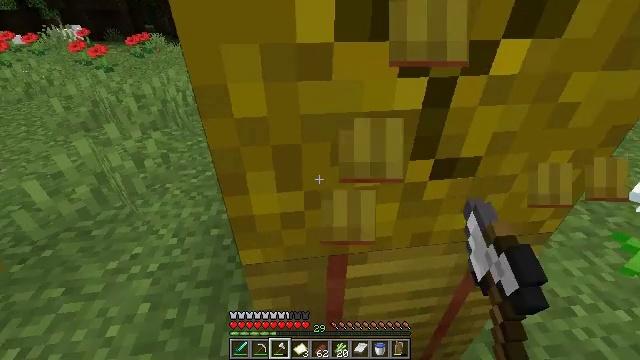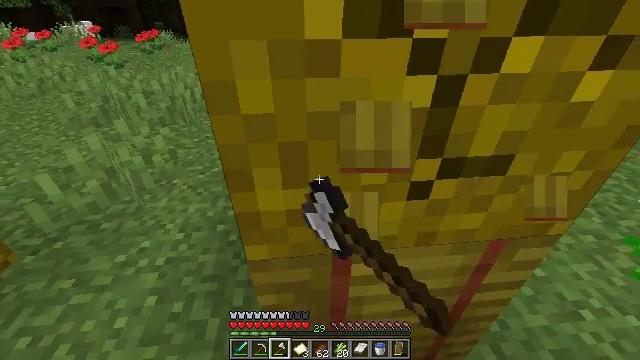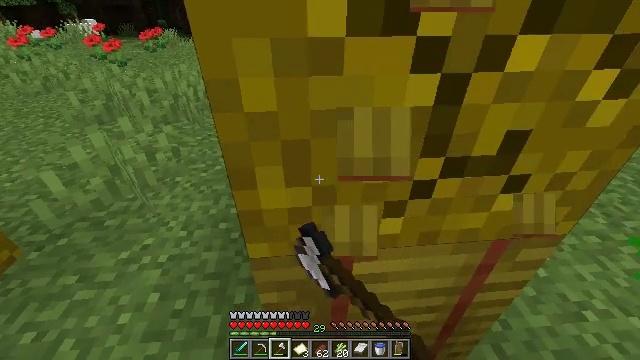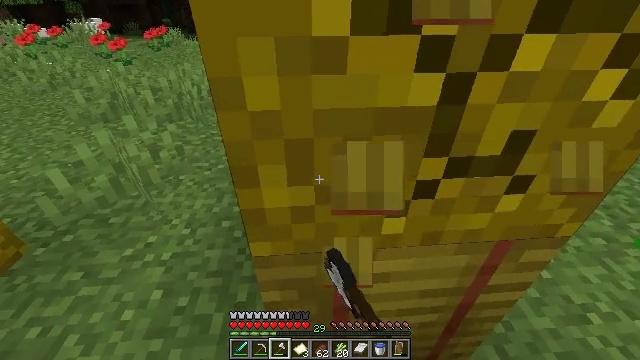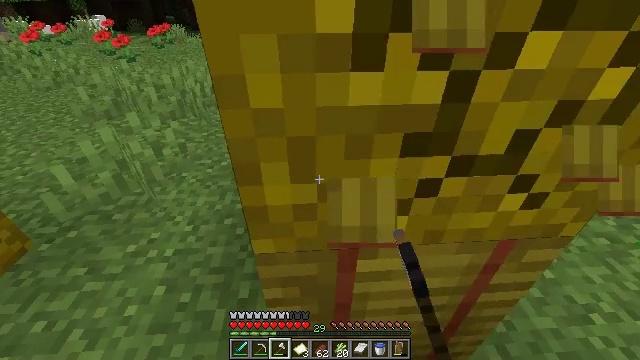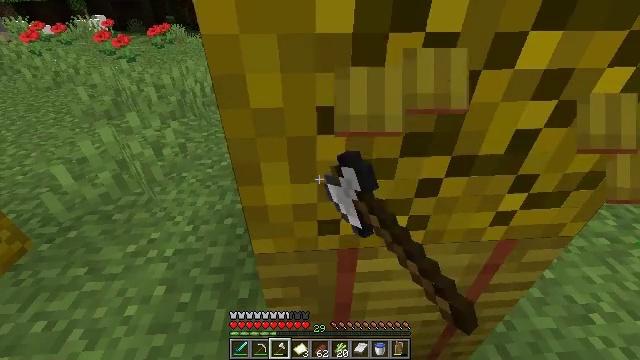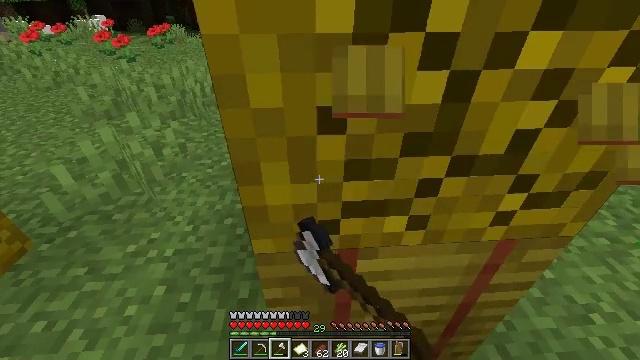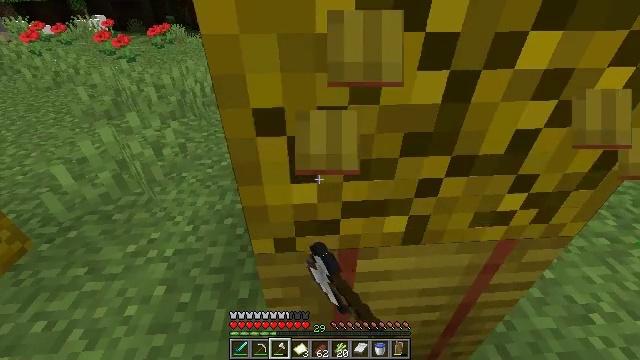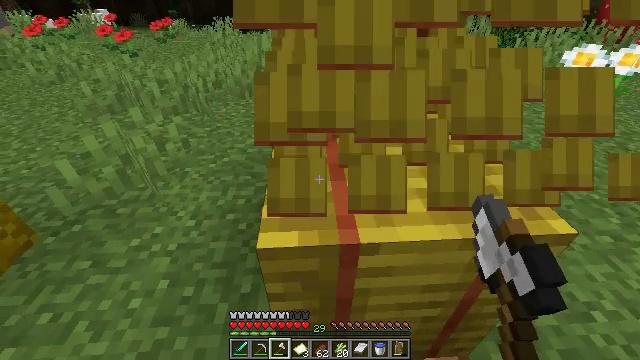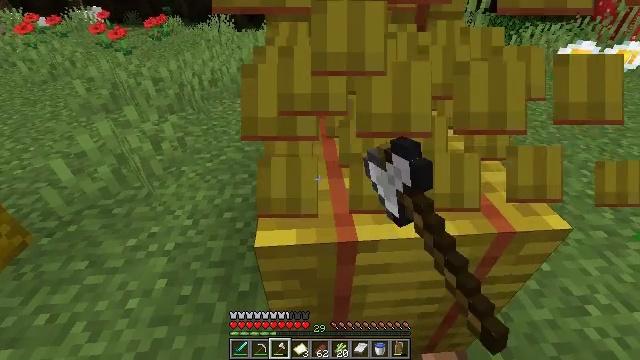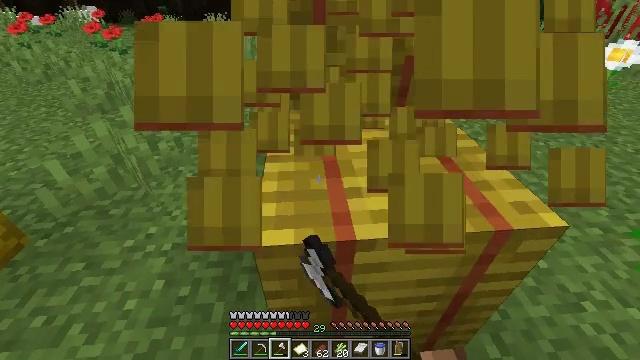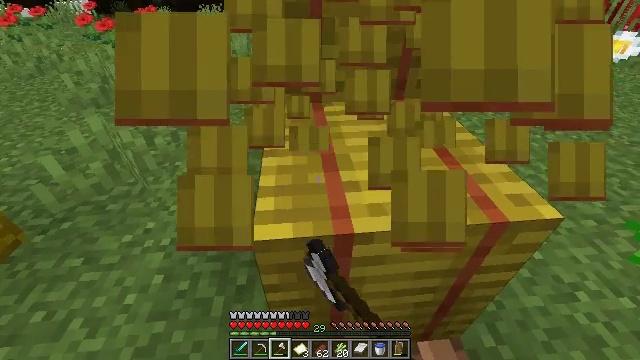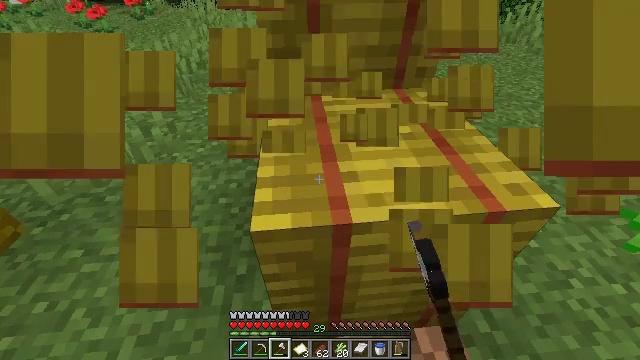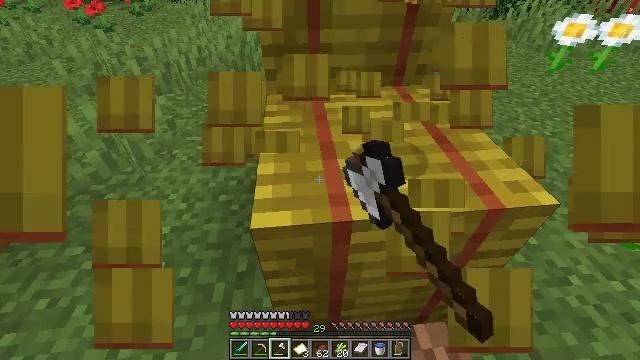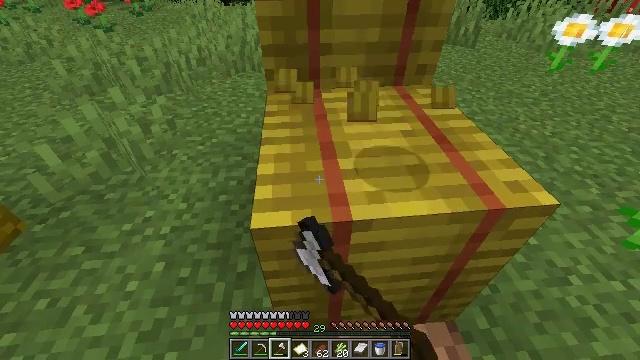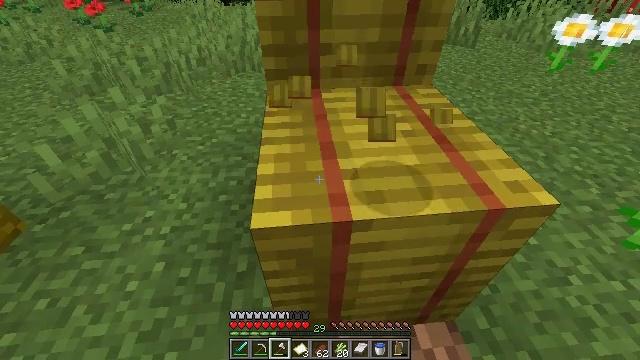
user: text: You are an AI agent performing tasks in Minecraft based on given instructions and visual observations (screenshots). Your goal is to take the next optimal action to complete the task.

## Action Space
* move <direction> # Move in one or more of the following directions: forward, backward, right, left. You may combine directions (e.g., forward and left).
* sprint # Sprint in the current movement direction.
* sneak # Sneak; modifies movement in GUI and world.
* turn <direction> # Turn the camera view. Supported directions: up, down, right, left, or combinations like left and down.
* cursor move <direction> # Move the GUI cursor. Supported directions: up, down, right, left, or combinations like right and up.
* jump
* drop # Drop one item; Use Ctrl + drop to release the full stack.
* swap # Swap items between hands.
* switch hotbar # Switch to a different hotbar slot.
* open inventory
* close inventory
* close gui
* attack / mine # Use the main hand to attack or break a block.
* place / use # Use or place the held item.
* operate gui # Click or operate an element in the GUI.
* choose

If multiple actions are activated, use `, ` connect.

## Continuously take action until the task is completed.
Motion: motion action
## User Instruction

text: Attack the hay block to get hay.
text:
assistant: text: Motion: turn left, attack / mine
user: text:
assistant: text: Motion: attack / mine
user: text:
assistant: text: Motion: attack / mine
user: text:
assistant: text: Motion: attack / mine
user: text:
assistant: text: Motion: attack / mine
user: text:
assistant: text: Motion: attack / mine
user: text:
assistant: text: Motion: attack / mine
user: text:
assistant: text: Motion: attack / mine
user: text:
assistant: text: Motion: attack / mine
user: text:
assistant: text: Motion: attack / mine
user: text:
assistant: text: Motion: turn down, attack / mine
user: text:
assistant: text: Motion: turn down, attack / mine
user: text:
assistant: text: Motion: attack / mine
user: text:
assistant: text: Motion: attack / mine
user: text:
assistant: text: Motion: attack / mine
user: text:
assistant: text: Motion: attack / mine
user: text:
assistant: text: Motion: attack / mine
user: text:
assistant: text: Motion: attack / mine
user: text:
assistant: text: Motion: attack / mine
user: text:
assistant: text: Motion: attack / mine
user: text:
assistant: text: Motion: attack / mine
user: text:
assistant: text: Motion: turn right, attack / mine
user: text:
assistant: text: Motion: turn right, attack / mine
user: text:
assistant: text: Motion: attack / mine
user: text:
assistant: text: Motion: attack / mine
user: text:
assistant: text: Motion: attack / mine
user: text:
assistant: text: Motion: attack / mine
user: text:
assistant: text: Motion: turn up, attack / mine
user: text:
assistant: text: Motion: move forward, turn up, attack / mine
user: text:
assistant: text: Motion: move forward, turn up, attack / mine